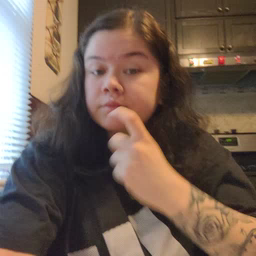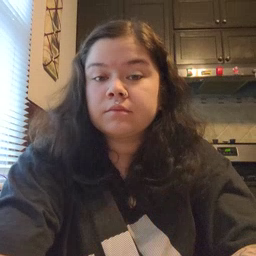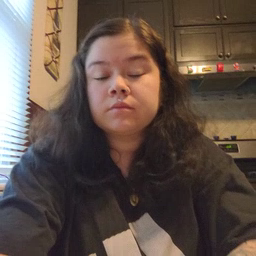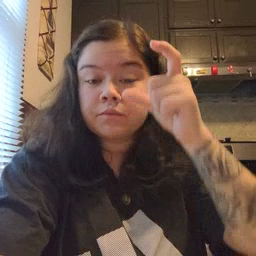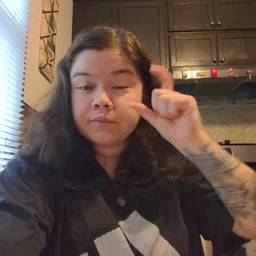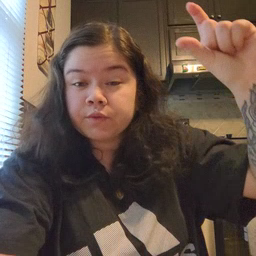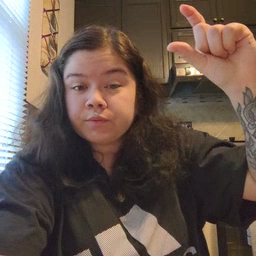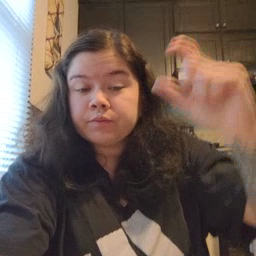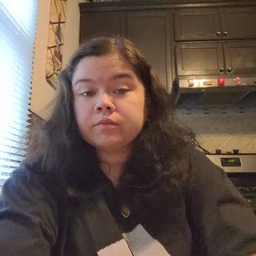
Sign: moon